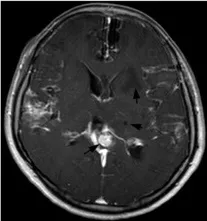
Brain magnetic resonance imaging 1 year after symptoms onset. The subarachnoid space was markedly enlarged. More contrasted cyst-like lesions were present in the Sylvian fissure, the dilated cortex, and the left basal ganglia area and a new non-contrasted solid lesion appeared in the left paraventricular white matter. The previous left thalamus lesion was consistently unenhanced (A-C).
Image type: radiology (mri)